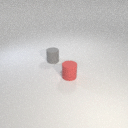
small red rubber cylinder to the right of small gray rubber cylinder